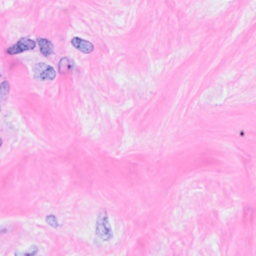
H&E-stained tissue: Breast